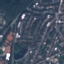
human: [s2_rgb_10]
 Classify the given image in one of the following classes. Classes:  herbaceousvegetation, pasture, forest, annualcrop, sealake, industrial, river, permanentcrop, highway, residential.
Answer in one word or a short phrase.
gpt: Residential